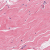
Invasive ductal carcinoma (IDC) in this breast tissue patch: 0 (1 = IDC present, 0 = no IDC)